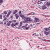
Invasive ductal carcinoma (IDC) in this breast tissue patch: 0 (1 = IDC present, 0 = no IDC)